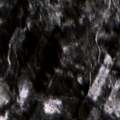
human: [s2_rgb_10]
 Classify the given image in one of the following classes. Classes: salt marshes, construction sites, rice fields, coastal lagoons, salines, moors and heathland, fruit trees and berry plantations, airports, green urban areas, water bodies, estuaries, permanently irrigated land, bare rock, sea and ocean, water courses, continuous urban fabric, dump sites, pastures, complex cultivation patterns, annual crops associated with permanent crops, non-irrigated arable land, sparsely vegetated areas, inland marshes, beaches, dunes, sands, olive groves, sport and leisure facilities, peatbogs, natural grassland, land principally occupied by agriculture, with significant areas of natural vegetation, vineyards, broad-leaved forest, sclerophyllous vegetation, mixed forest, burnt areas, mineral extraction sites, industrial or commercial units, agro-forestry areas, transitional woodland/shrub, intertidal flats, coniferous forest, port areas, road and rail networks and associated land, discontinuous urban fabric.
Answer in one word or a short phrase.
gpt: coniferous forest